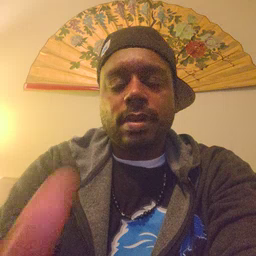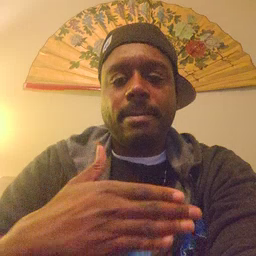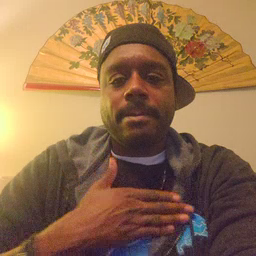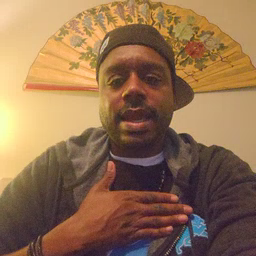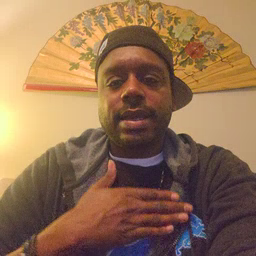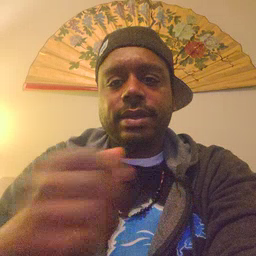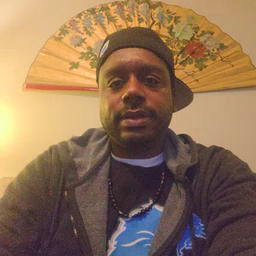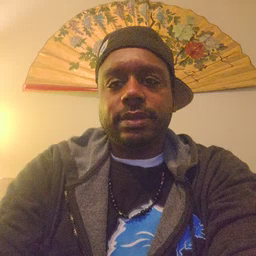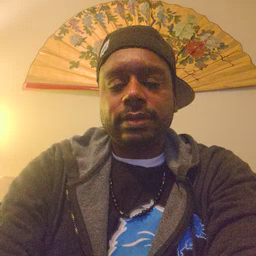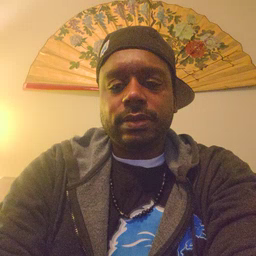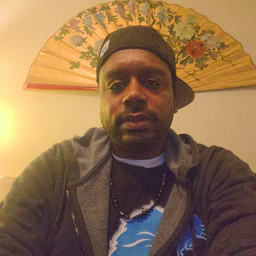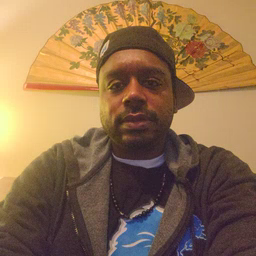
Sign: minemy